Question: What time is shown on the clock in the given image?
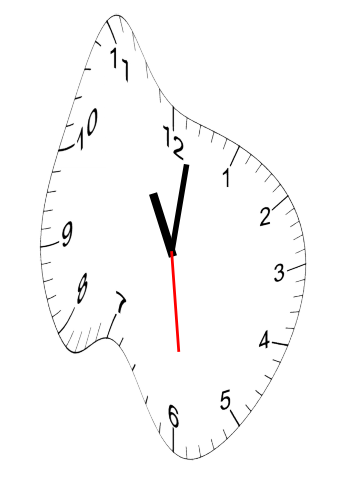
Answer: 11:01:29